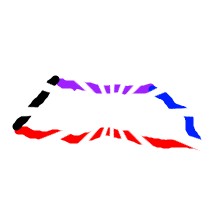
Shape: trapezoid